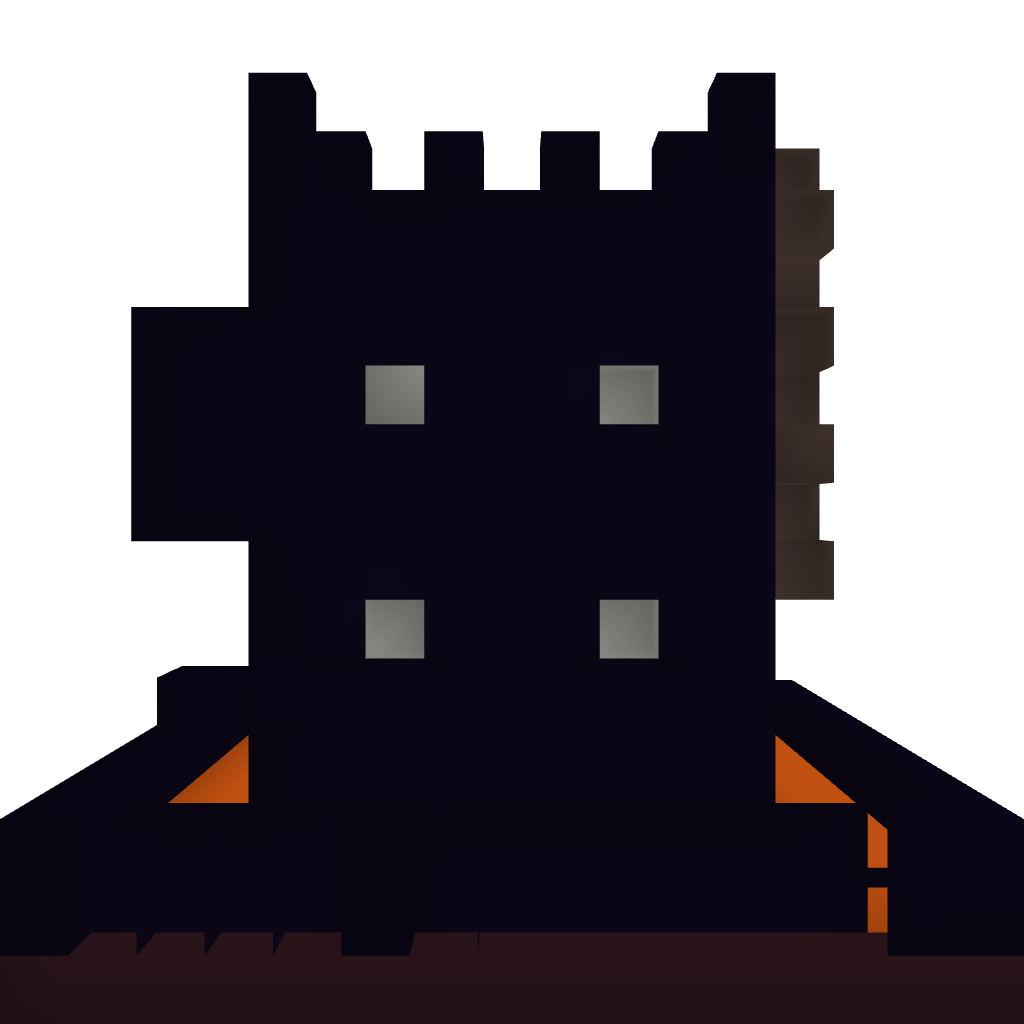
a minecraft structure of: PvPTower: Obsidian